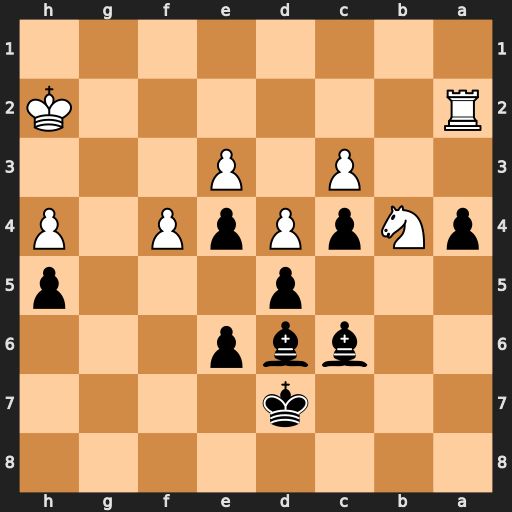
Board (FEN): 8/3k4/2bbp3/3p3p/pNpPpP1P/2P1P3/R6K/8
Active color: b
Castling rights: -
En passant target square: -
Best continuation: Bxb4 cxb4 Kc7 f5 exf5 b5 Bxb5